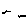
Label: bird